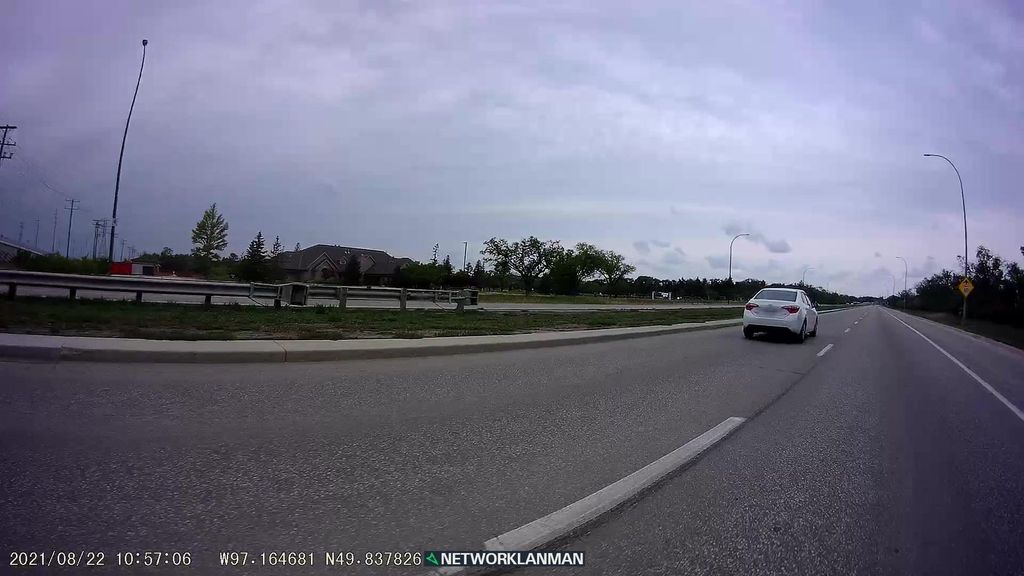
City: winnipeg